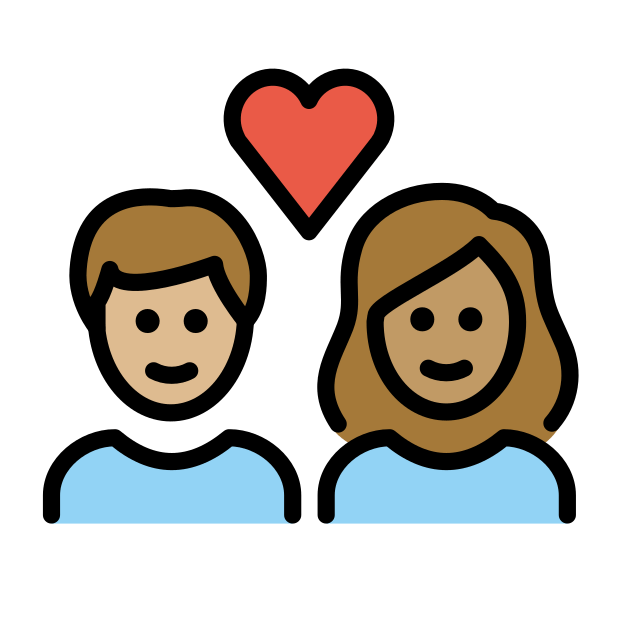
couple with heart: person, person, medium-light skin tone, medium skin tone